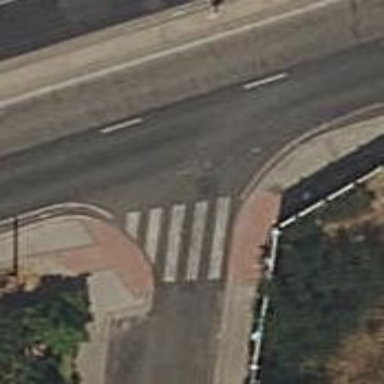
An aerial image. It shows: Uncontrolled crossing on the road.